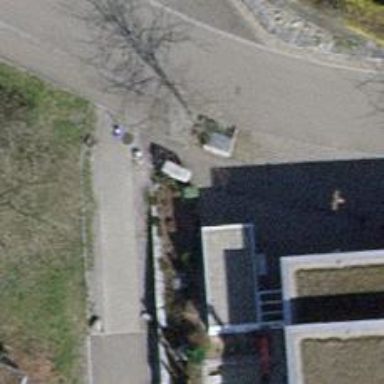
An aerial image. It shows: Recycling container for green waste.